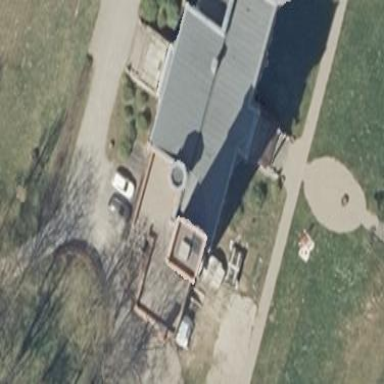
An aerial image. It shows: Manor castle building with historic background.